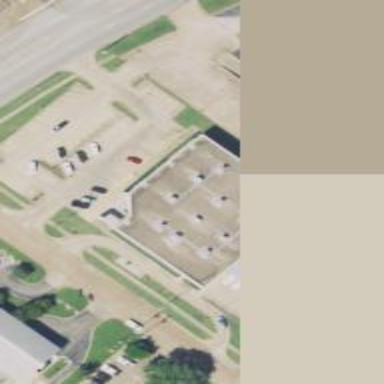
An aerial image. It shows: Building serving as post office.